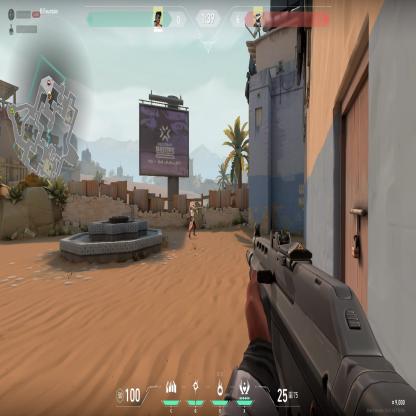
Label: enemy